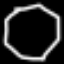
Label: octagon